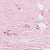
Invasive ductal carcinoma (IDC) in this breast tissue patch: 0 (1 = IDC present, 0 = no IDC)